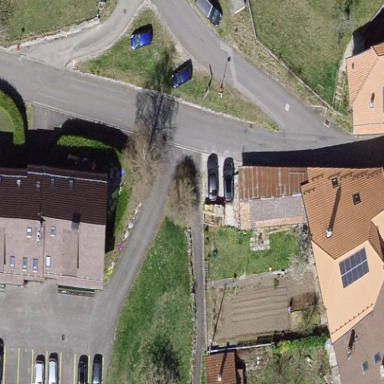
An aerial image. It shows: Residential building.